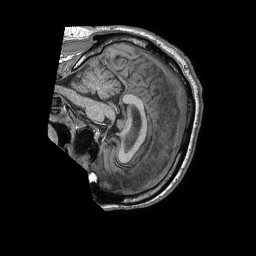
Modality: T1w
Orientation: sagittal
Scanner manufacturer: philips
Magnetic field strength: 1.5 T
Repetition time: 0.007717 s
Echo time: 0.003522 s